Interaction volume radius: 5 \u00c5
Interaction volume height: 10 \u00c5
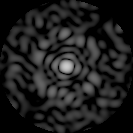
Disorder parameter: 0.8281